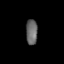
Tissue: skin
Cell type: Epithelial cells
Senescence score: 0.2145
Nuclear area (px): 285
Mean DAPI intensity: 103.393